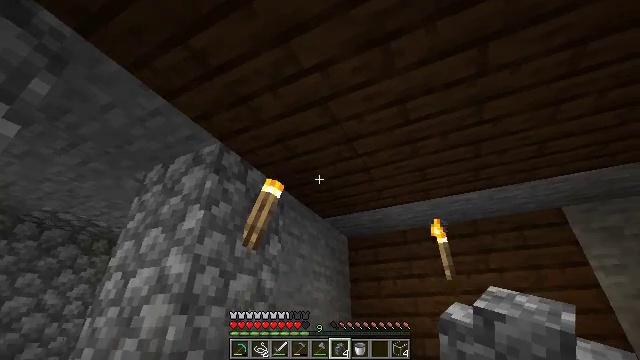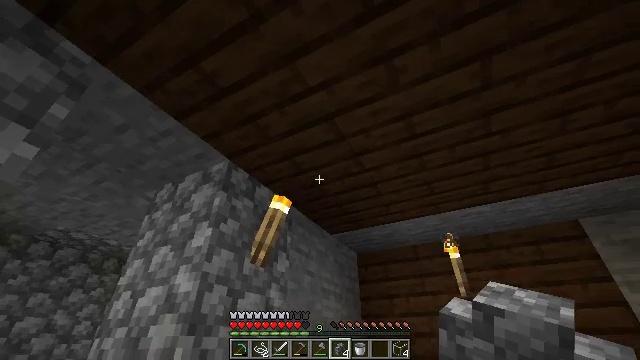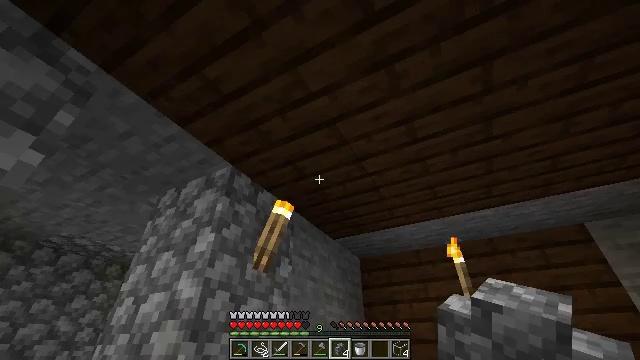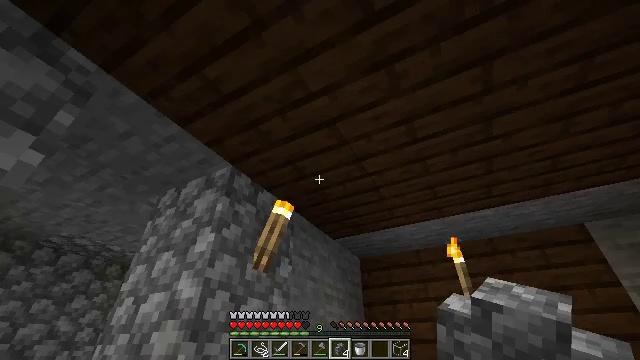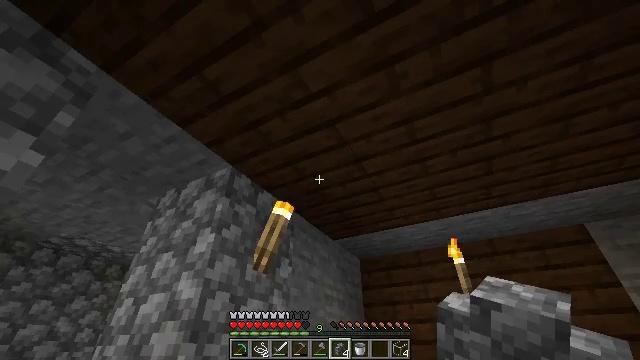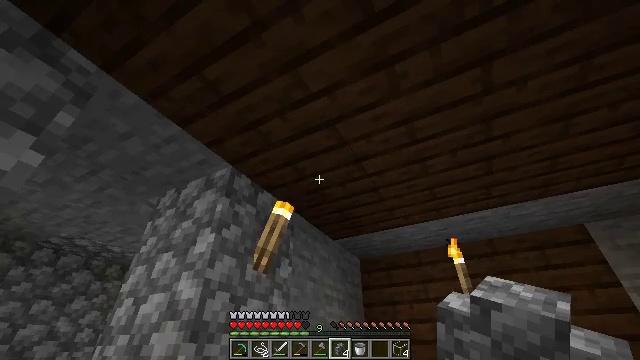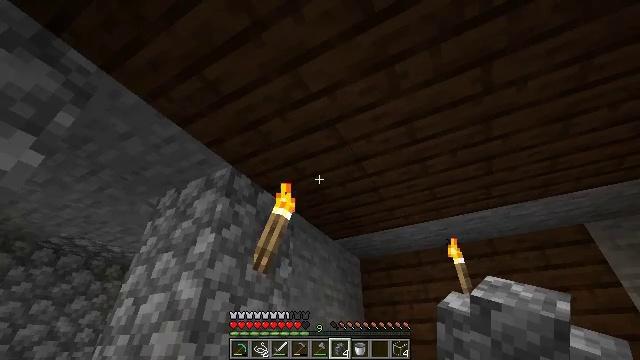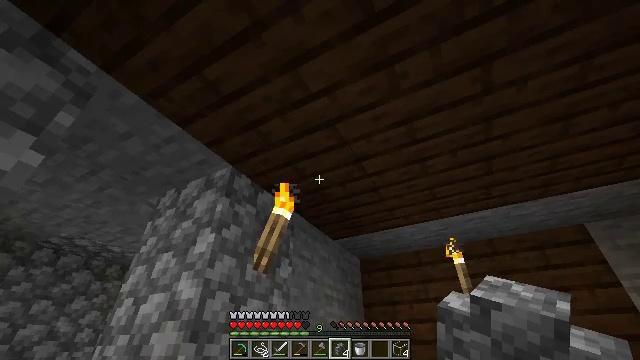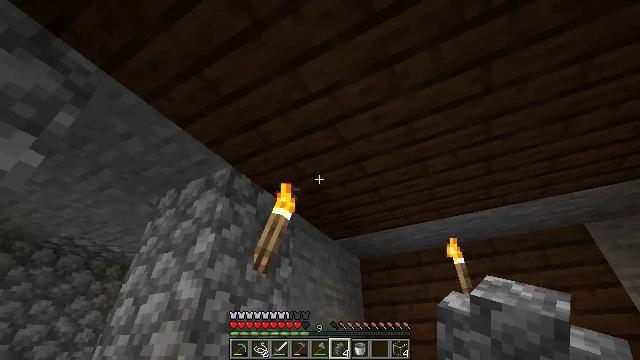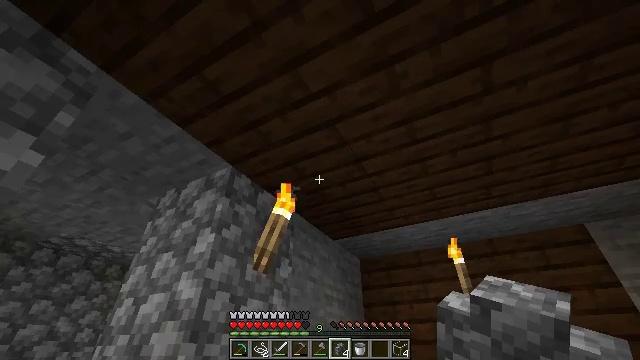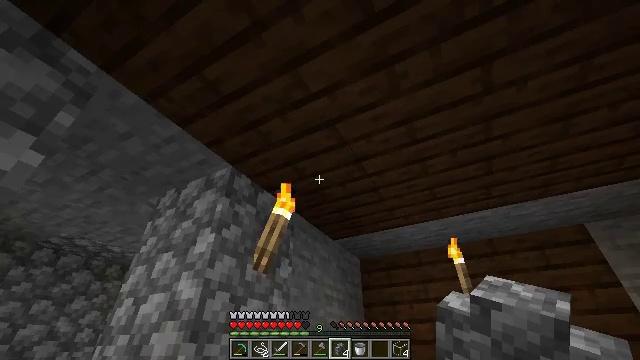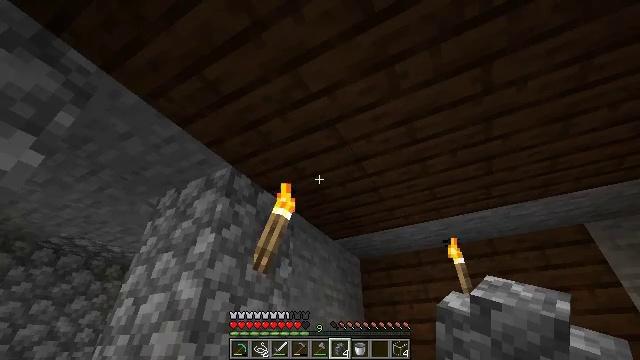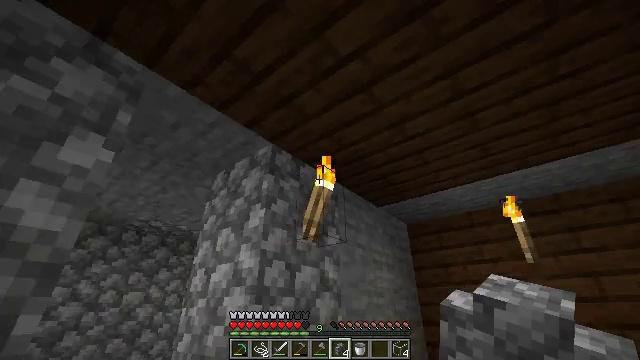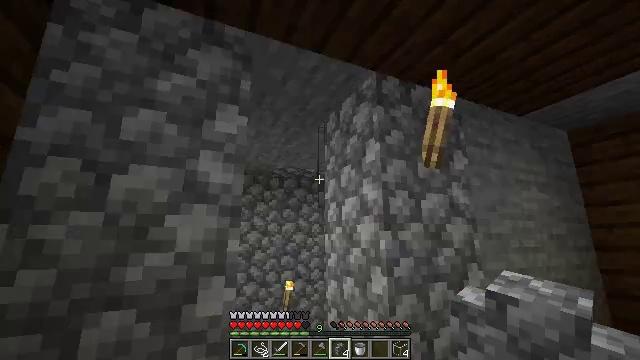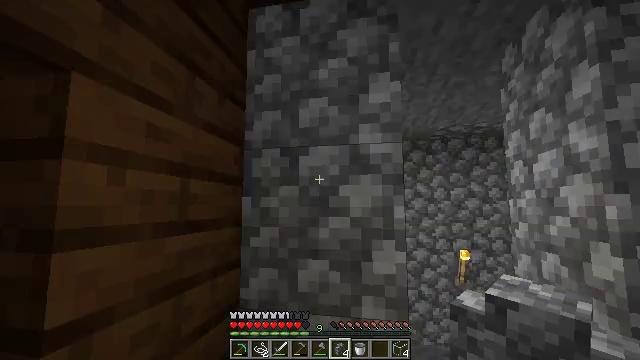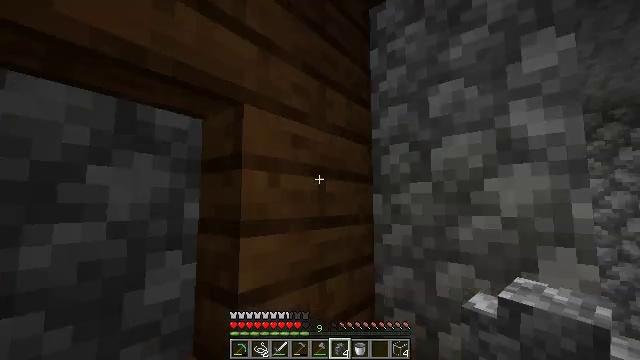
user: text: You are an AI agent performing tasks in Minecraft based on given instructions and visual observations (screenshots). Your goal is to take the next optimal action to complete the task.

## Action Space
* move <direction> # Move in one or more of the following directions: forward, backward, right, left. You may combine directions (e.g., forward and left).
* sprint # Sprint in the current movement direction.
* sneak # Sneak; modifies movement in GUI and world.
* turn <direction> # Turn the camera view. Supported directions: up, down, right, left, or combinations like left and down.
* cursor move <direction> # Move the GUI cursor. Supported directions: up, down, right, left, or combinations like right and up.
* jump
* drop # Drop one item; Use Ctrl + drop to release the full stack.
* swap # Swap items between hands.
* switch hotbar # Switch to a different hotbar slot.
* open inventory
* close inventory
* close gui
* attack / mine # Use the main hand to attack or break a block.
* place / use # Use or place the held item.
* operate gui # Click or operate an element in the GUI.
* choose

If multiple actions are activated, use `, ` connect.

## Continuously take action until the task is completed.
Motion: motion action
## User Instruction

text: Mine dark oak planks.
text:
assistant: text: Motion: turn left and up
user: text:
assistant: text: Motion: turn up
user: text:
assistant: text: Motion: no_op
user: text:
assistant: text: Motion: no_op
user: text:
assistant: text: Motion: no_op
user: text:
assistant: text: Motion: no_op
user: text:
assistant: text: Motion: no_op
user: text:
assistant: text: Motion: no_op
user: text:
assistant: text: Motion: no_op
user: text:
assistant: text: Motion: no_op
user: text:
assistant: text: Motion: no_op
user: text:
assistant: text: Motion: turn left and down
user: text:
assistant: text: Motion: turn left and down
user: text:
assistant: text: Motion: turn left and down
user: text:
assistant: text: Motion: turn left
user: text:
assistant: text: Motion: turn left
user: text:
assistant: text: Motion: turn left and up
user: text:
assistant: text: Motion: turn left
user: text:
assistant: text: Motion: turn left
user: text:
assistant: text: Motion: turn right
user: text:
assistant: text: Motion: turn right
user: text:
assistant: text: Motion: turn right
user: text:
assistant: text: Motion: no_op
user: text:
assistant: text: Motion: no_op
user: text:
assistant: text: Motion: no_op
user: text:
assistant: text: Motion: turn right
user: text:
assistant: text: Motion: turn right and down
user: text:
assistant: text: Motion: turn right and down
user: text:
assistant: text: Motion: turn right
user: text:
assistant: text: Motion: turn right